Question: I am bulding an iOS8 app and i have noticed that on the iPhone 6 Plus my TabBars and Navigation bars are bigger than the stock Apple apps. I cant seem to find any documentation for this. How do i tell my top and bottom bars to resize for the bigger iPhones?
The screenshot below shows Maps next to my app. (Amended to show clock app instead.) I am pretty sure the clock app uses a TabBar Controller and not a toolbar as suggested below.

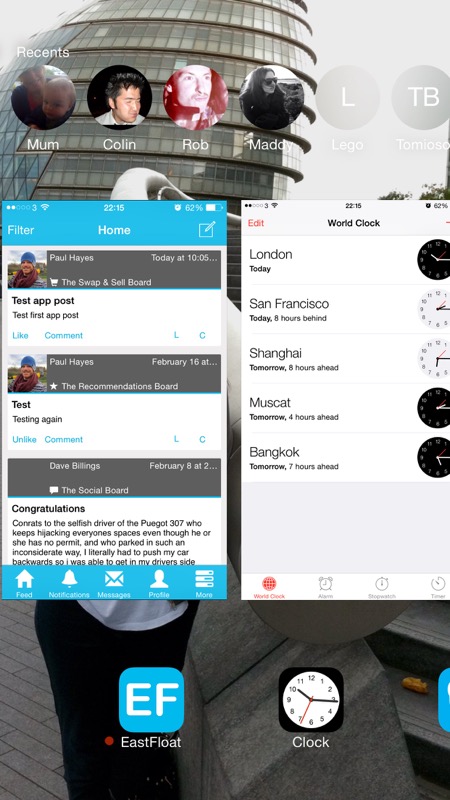
Answer: Do you have a proper Launch Image for the higher ('@3x') resolution for the iPhone 6+? If you don't you're app is going to get scaled, which is probably why it looks bigger. Run your app with the debugger on an iPhone 6 Plus and look at the value of 'UIScreen.MainScreen.Scale'. If it reports back "2.0", then you don't have a proper launch image for your app, the resolution is being scaled. Once you have the proper launch image, 'UIScreen.MainScreen.Scale' should report back as 3.0.